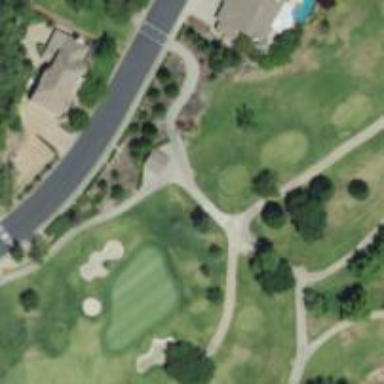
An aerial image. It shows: Path designated for golf carts.